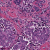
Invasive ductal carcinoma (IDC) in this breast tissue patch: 1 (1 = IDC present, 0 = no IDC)